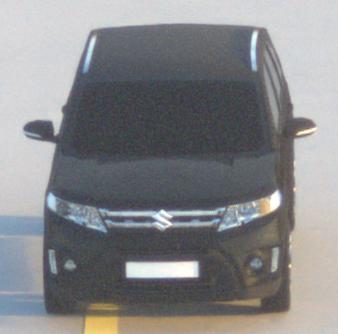
Make: Suzuki
Model: Vitara 1.6
Detailed model: Vitara (LY)
Model produced from: 2015/04
Model produced until: 2018/08
Doors: 5
Color: black
Road condition: dry road
Daytime: sunrise or sunset
Contrast: medium contrast